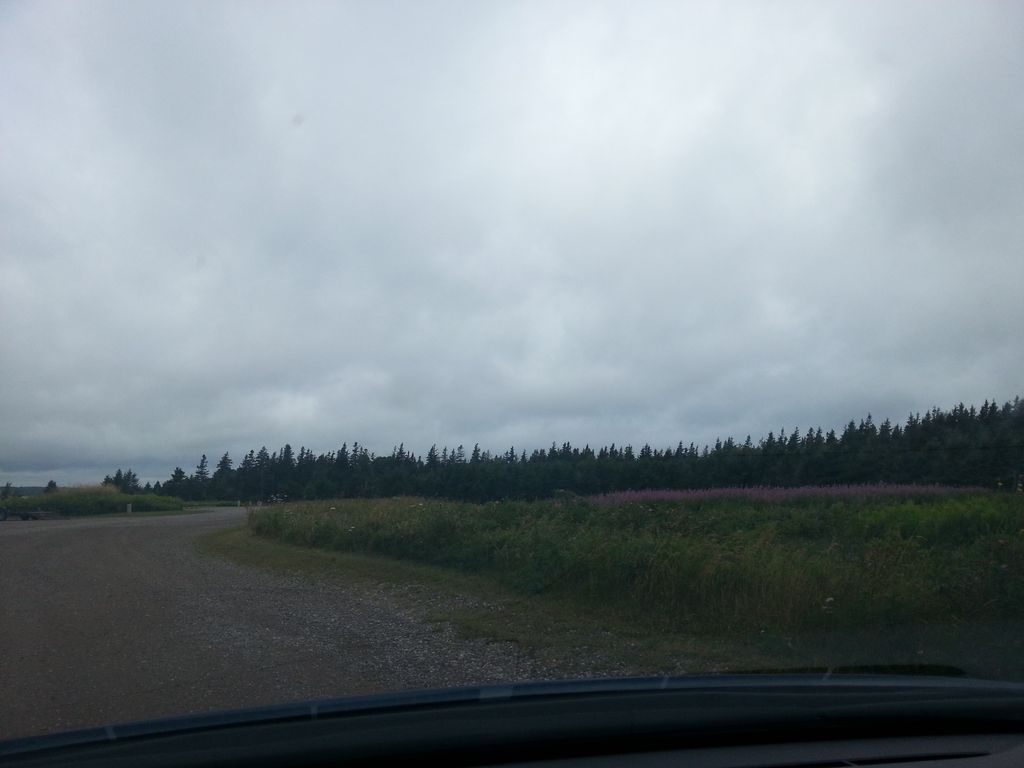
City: charlottetown